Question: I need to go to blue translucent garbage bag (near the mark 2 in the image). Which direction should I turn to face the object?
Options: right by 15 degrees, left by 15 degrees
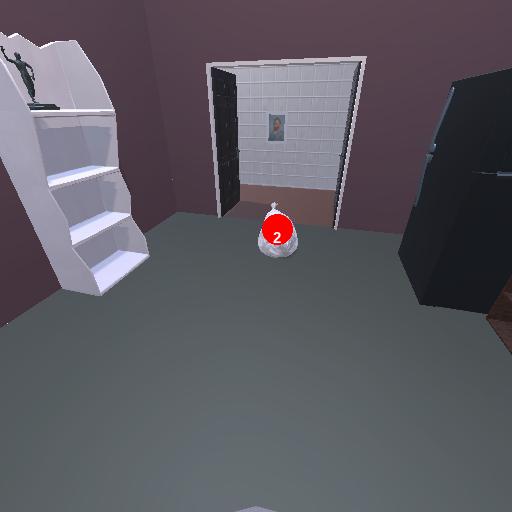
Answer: right by 15 degrees